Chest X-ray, PA view. Patient: 22 years old, sex F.
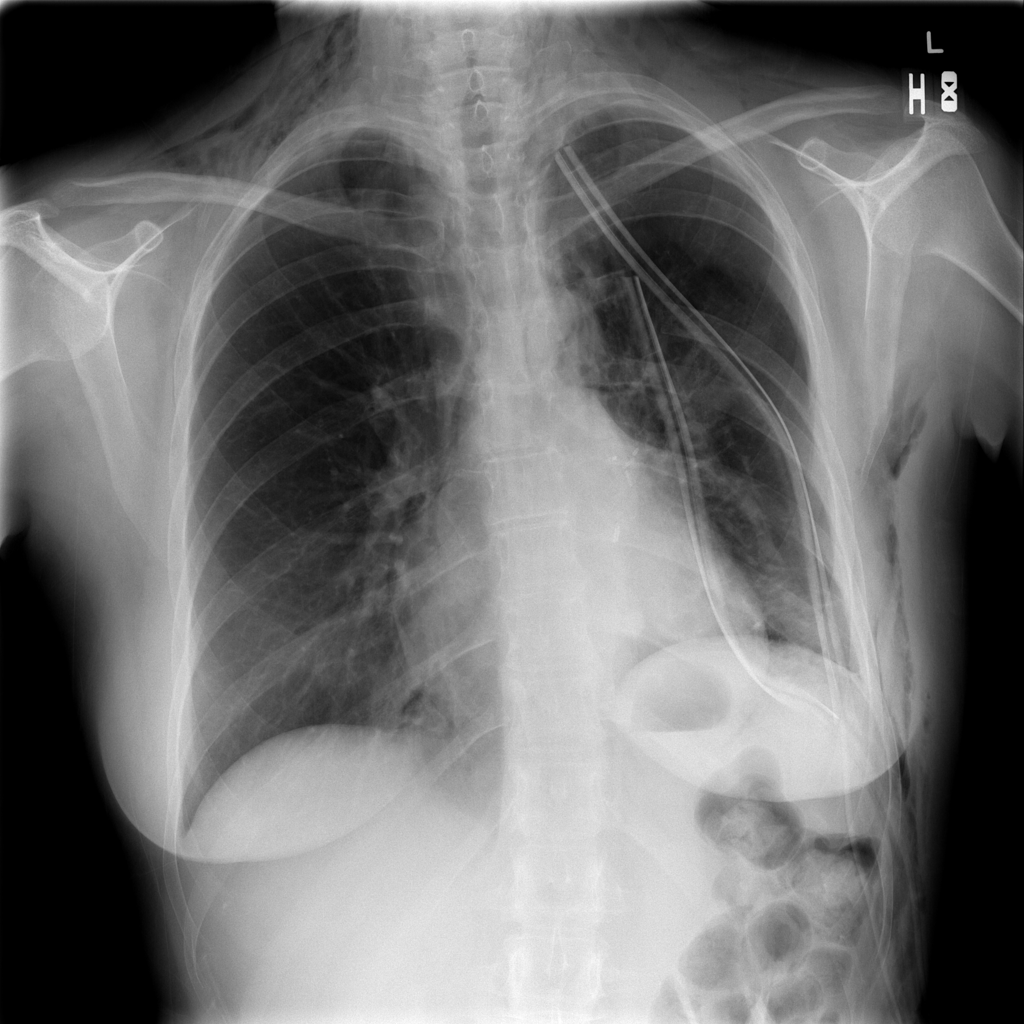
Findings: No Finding